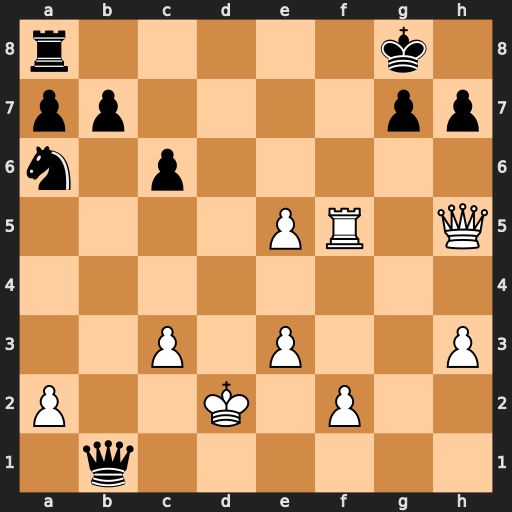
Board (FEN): r5k1/pp4pp/n1p5/4PR1Q/8/2P1P2P/P2K1P2/1q6
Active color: w
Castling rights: -
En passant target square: -
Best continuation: Qf7+ Kh8 Qf8+ Rxf8 Rxf8#